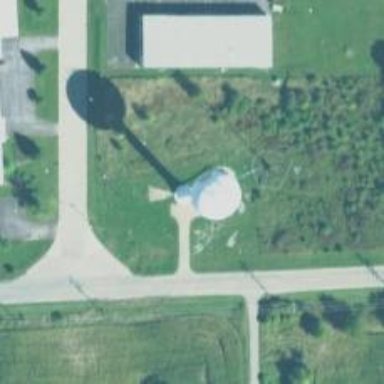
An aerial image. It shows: Water tower that is man-made.